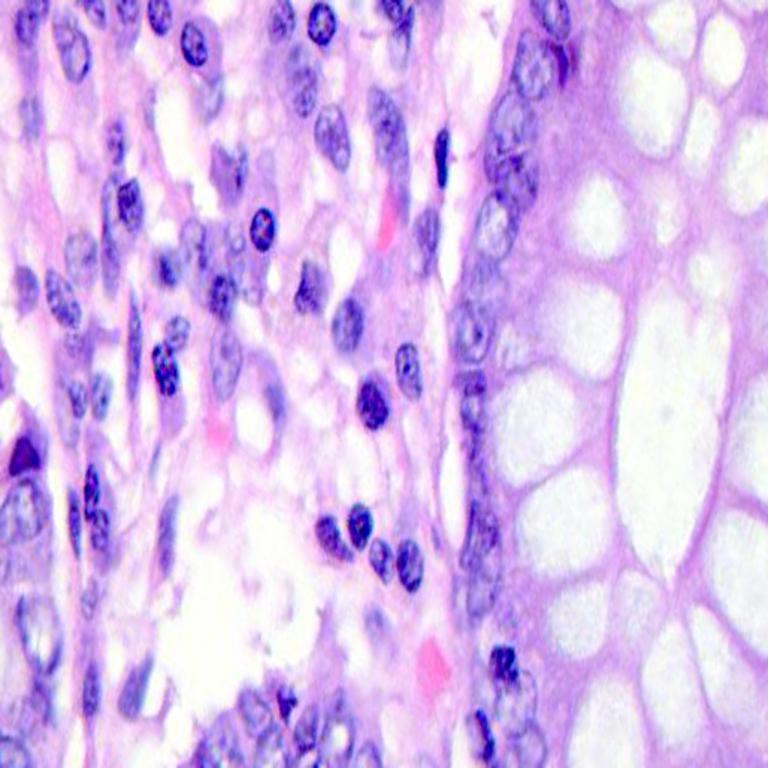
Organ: colon
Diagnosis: benign